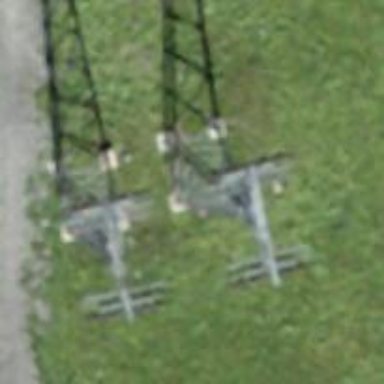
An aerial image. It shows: Pylon for aerialway.